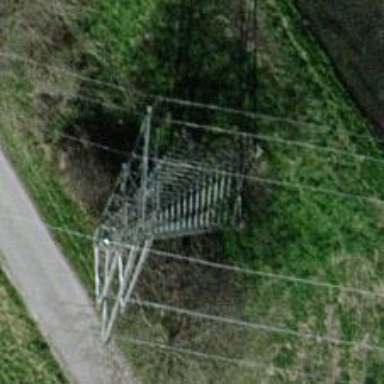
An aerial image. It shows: Lattice structure tower used for power transmission.